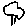
Label: tree